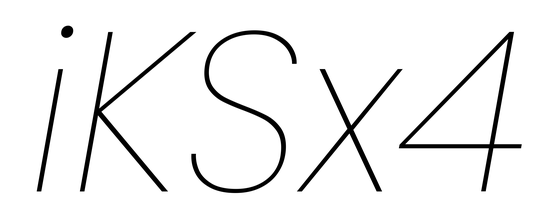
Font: Poppins-ThinItalic